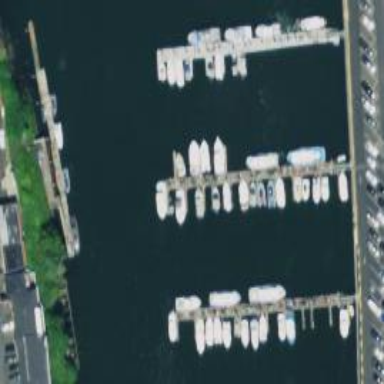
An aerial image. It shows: Man-made pier.